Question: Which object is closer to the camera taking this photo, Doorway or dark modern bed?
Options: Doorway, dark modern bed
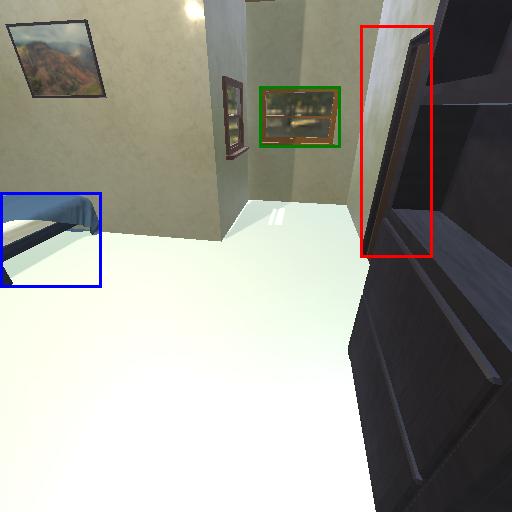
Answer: Doorway